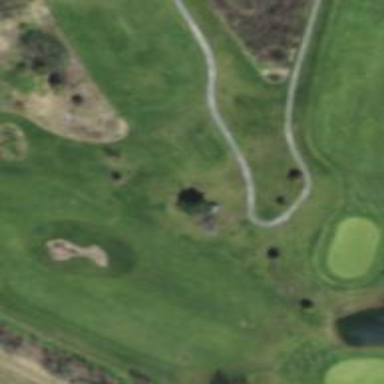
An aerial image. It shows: Grassy area designated as golf tee.